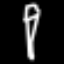
Label: pencil